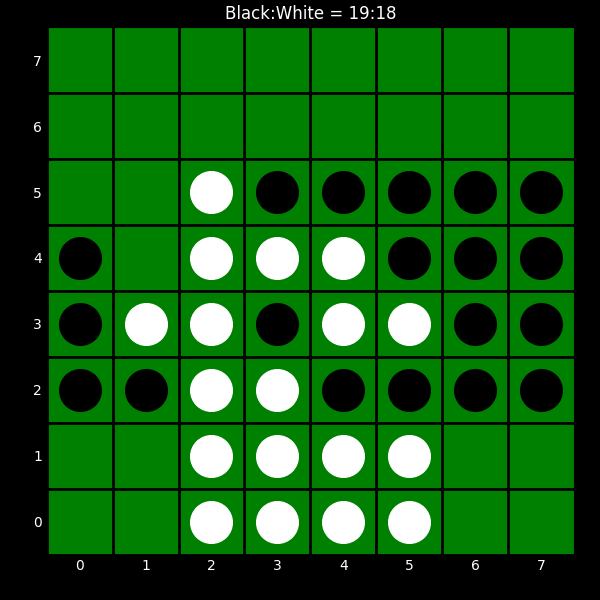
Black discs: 19
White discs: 18